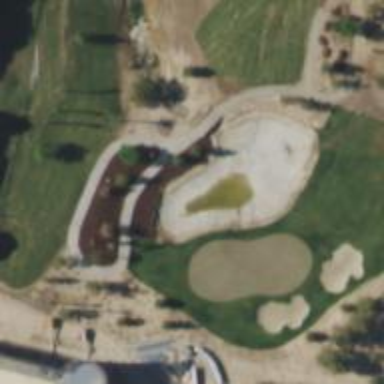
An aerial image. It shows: Path for golf carts.